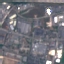
Land use / land cover class: Industrial